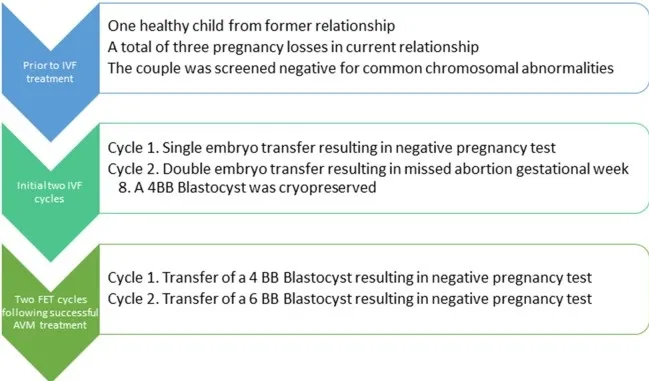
Flowchart for the patient. IVF, In vitro fertilization; FET, Frozen embryo transfer; AVM, Abnormal vaginal microbiota.
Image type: chart (chart)